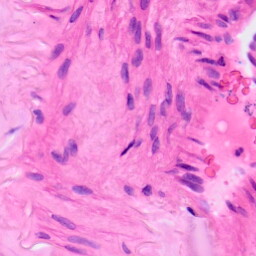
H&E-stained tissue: Lung